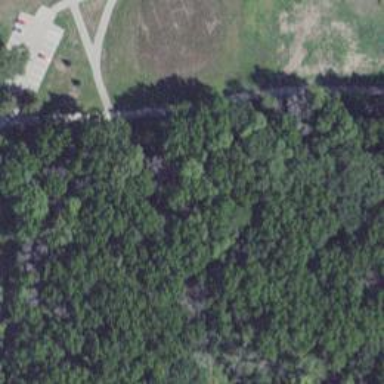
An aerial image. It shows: Disc golf tee.